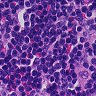
Metastatic tissue present: no